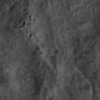
Atmospheric dust classification: not_dusty